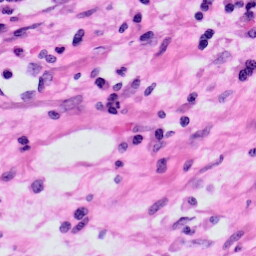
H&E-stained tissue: Skin